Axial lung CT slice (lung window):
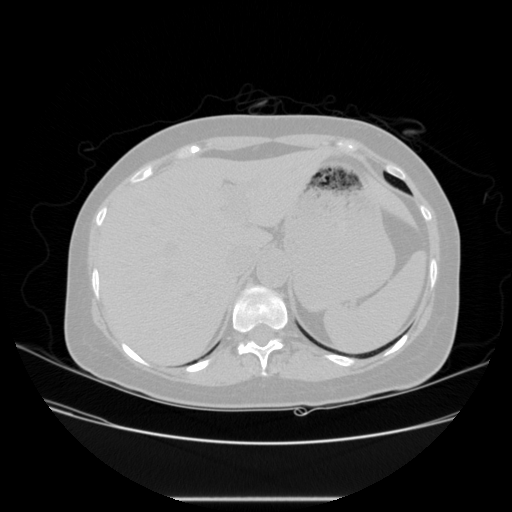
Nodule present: no